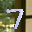
Label: 7